Aerial crown-view tile of a tropical tree (Barro Colorado Island, Panama), acquired 20240716:
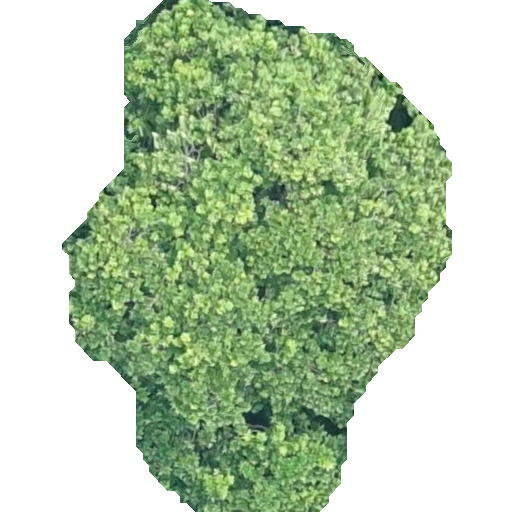
Species: Anacardium excelsum
GBIF accepted scientific name: Anacardium excelsum
Crown area: 222.02 m²